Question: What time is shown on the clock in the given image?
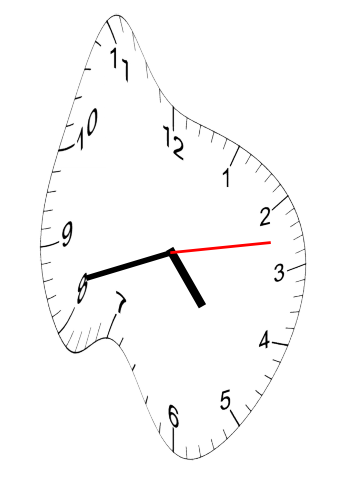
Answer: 04:42:13